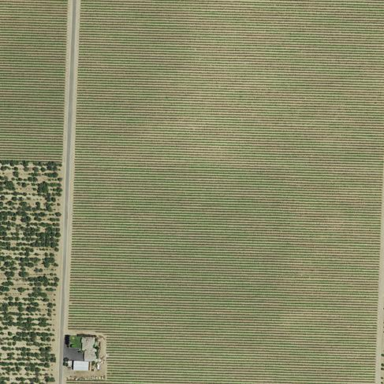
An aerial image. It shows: Vineyard.